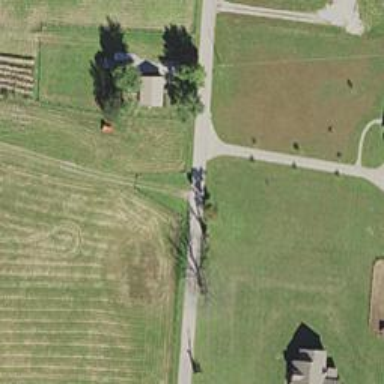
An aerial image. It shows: Driveway.